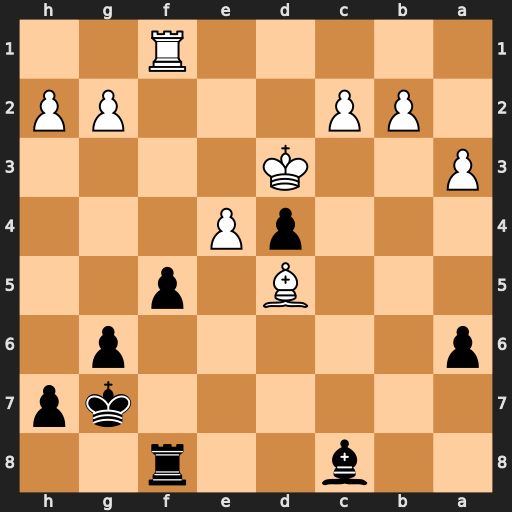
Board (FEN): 2b2r2/6kp/p5p1/3B1p2/3pP3/P2K4/1PP3PP/5R2
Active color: b
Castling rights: -
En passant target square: -
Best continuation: fxe4+ Bxe4 Rxf1